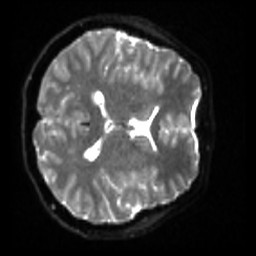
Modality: sbref
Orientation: axial
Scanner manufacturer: siemens
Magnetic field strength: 3 T
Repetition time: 4 s
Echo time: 0.0594 s